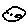
Label: moon